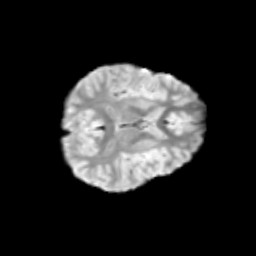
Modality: T2w
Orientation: axial
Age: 9
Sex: male
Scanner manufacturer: siemens
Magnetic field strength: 3 T
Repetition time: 3.8 s
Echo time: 0.07 s